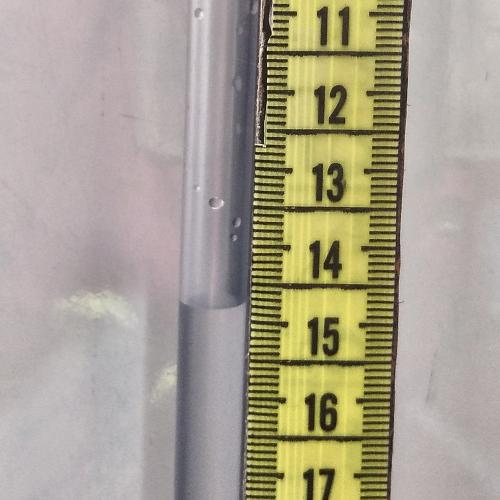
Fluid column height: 14.8 cm